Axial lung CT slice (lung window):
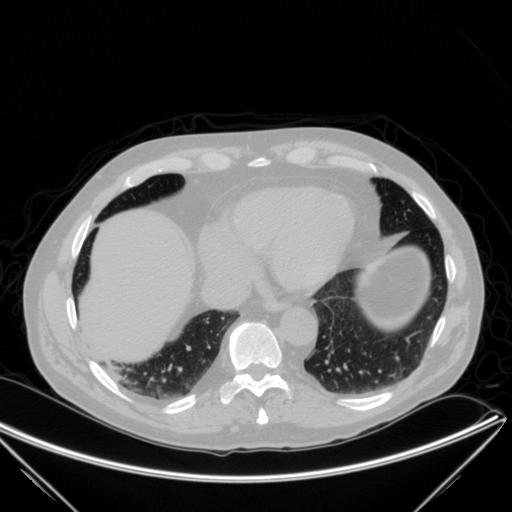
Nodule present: no